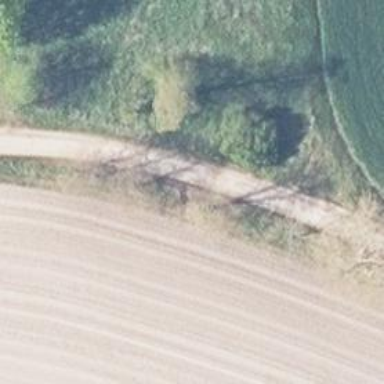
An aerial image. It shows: Concrete track with grade 1 tracktype.